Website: lowes
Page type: billing-address
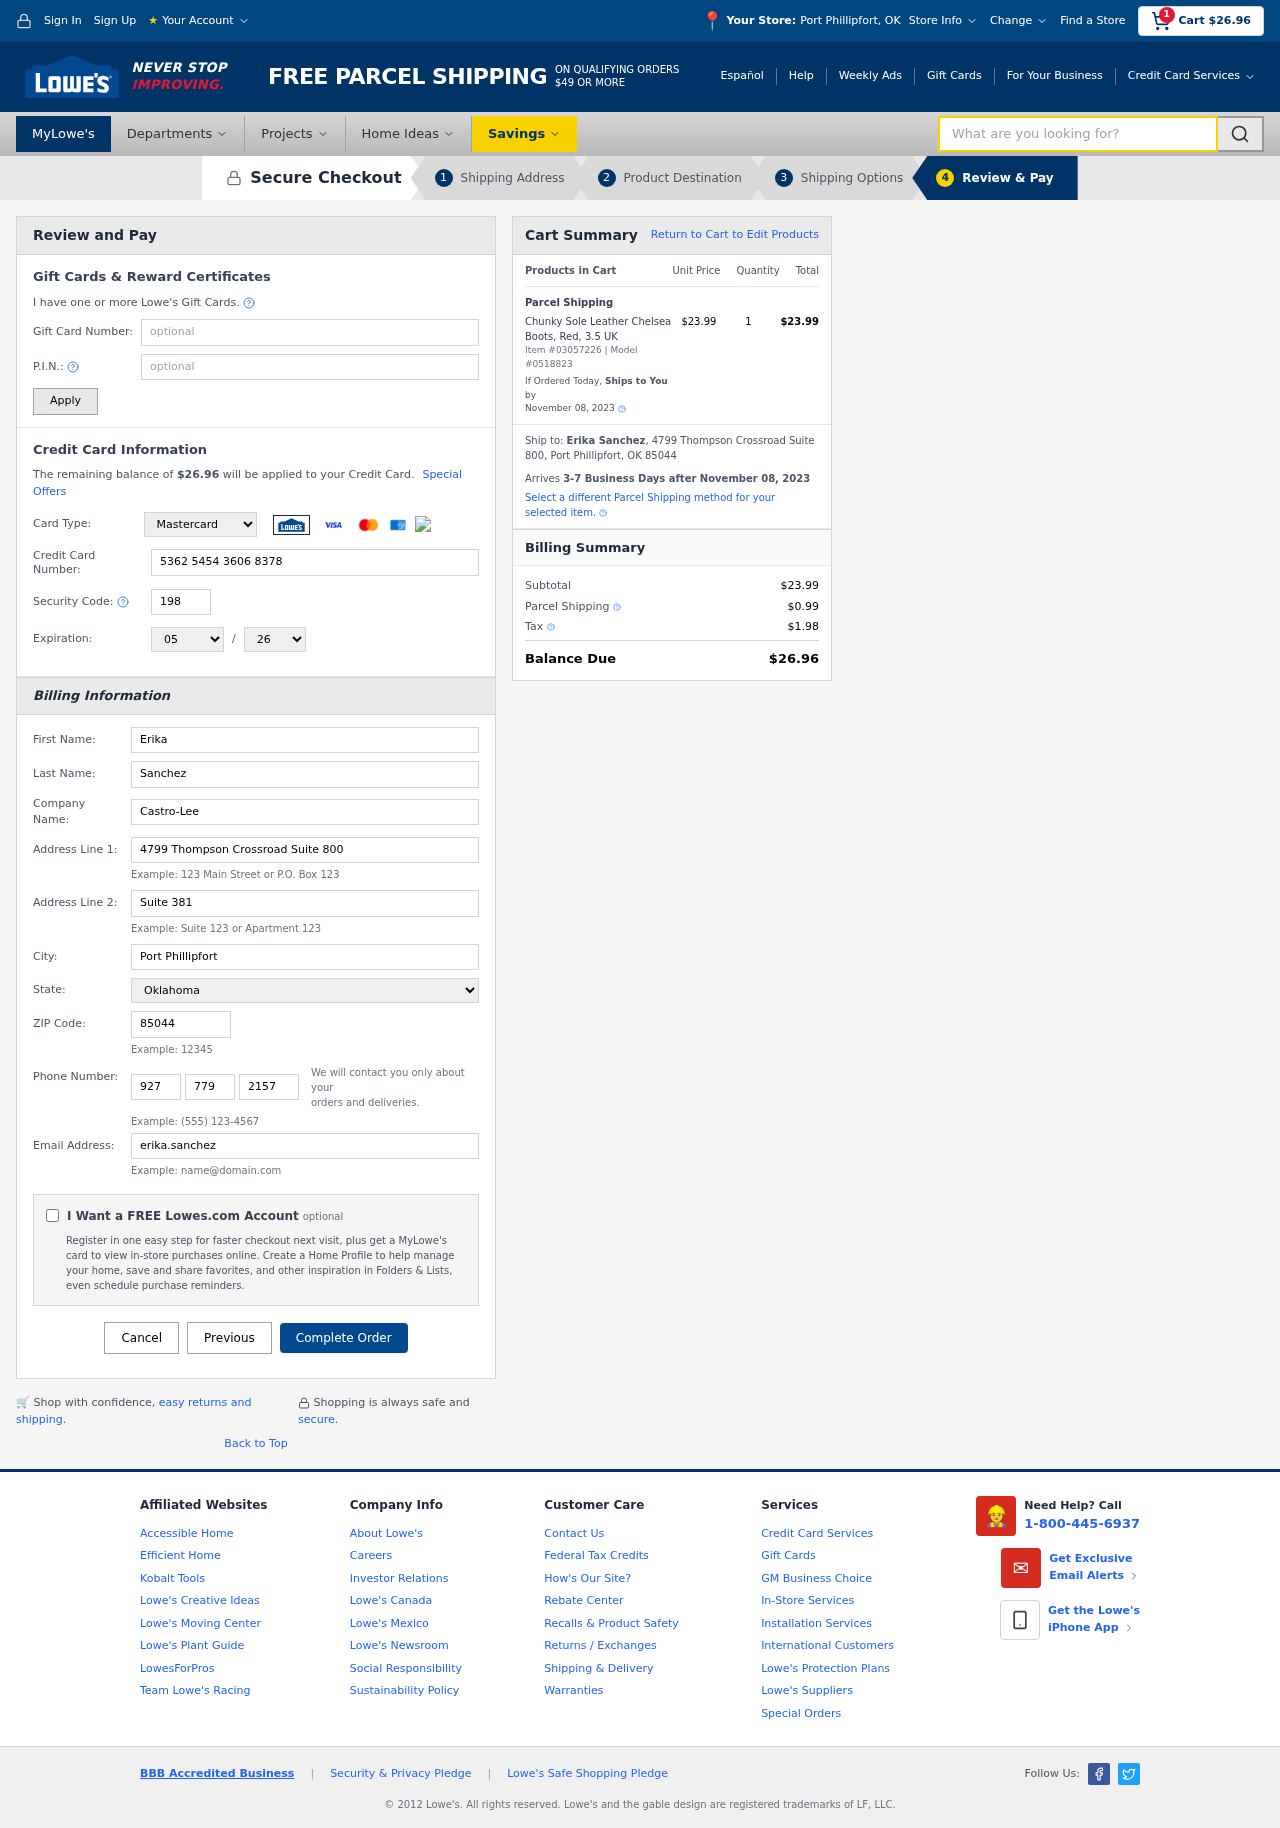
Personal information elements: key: PII_CARD_CVV
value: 198
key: PII_CARD_EXPIRY_MONTH
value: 05
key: PII_CARD_EXPIRY_YEAR
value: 26
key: PII_CARD_NUMBER
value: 5362 5454 3606 8378
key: PII_CARD_TYPE
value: Mastercard
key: PII_CITY
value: Port Phillipfort
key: PII_CITY_STATE
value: Port Phillipfort, OK
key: PII_COMPANY
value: Castro-Lee
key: PII_EMAIL
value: erika.sanchez@hotmail.com
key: PII_FIRSTNAME
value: Erika
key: PII_FULLNAME
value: Erika Sanchez
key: PII_LASTNAME
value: Sanchez
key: PII_PHONE_AREA
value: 927
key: PII_PHONE_PREFIX
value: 779
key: PII_PHONE_SUFFIX
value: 2157
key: PII_POSTCODE
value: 85044
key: PII_STATE
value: Oklahoma
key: PII_STREET
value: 4799 Thompson Crossroad Suite 800
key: PII_STREET2
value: Suite 381
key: PII_CITY_STATE_ZIP
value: Port Phillipfort, OK 85044
Product elements: key: PRODUCT1_NAME
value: Chunky Sole Leather Chelsea Boots, Red, 3.5 UK
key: PRODUCT1_PRICE
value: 23.99
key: PRODUCT1_QUANTITY
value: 1
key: PRODUCT_ITEM_NUMBER
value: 03057226
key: PRODUCT_MODEL_NUMBER
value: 0518823
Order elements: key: ORDER_SUBTOTAL
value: $26.96
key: ORDER_TOTAL
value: $26.96
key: ORDER_SHIPPING_DATE
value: November 08, 2023
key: ORDER_SUBTOTAL
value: $23.99
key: ORDER_DELIVERY_DATE
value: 3-7 Business Days after November 08, 2023
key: ORDER_SHIPPING_DATE2
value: November 08, 2023
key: ORDER_SUBTOTAL2
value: $23.99
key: ORDER_SHIPPING_COST
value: $0.99
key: ORDER_TAX
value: $1.98
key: ORDER_TOTAL2
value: $26.96
Search elements: key: HEADER_SEARCH
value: What are you looking for?